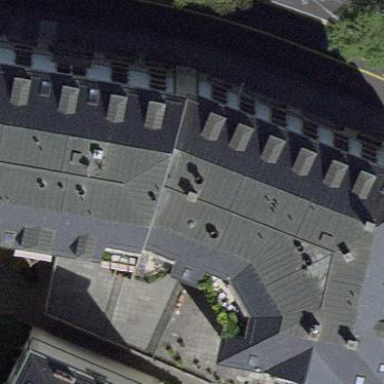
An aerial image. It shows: Office building.